Chest X-ray. View position: PA
Patient age: 16
Patient sex: M
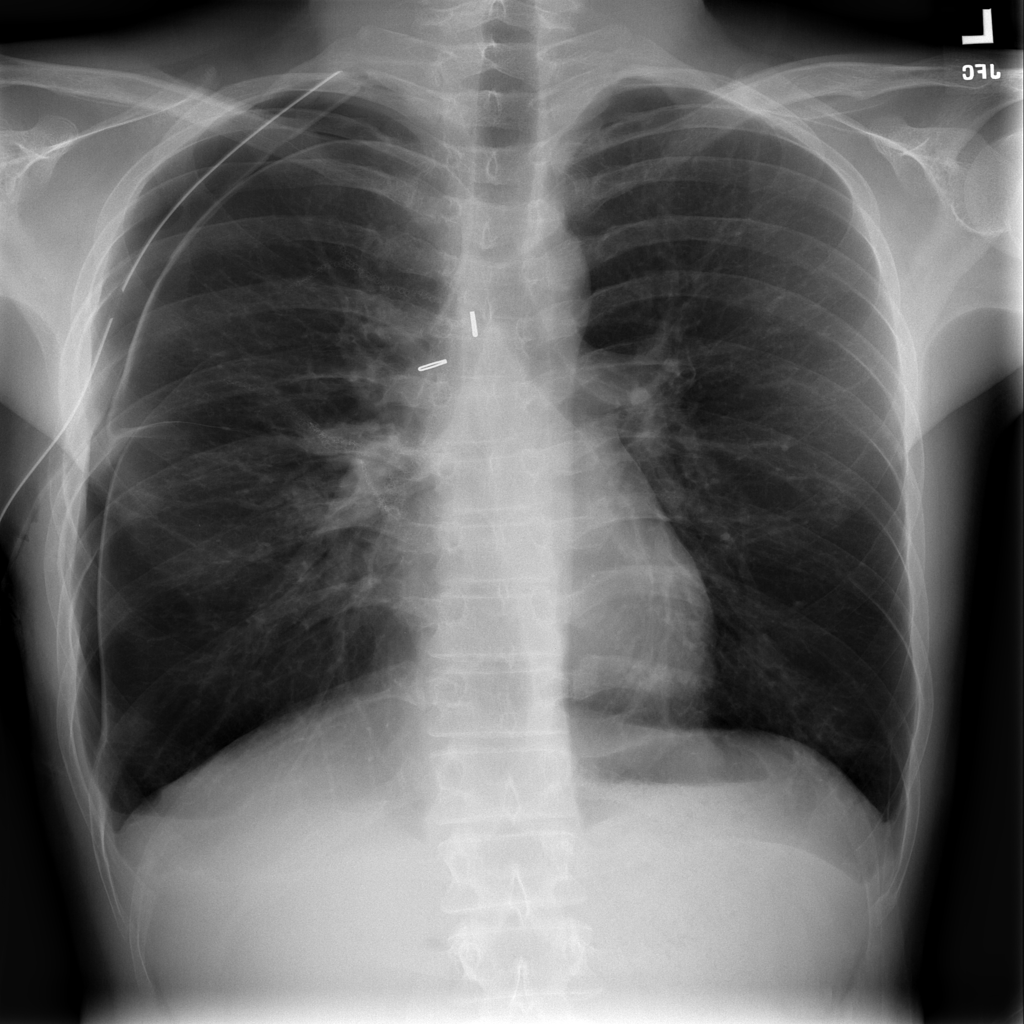
Finding: Pneumothorax